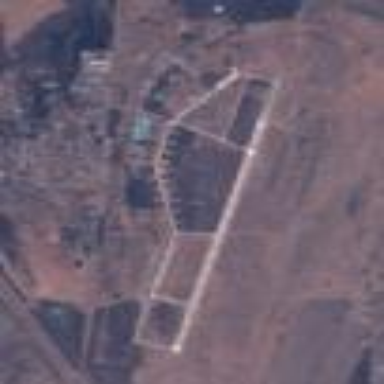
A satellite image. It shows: Military airfield located within aerodrome.